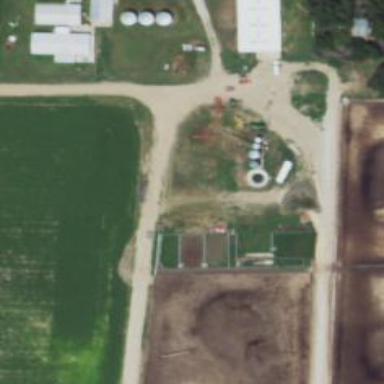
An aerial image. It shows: Silo.